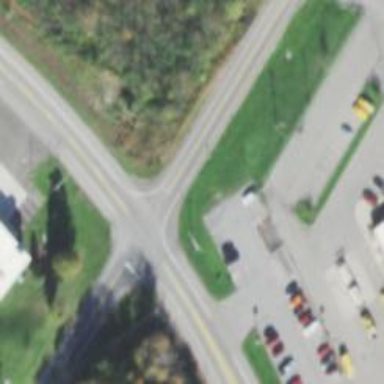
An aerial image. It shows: Road with stop sign.